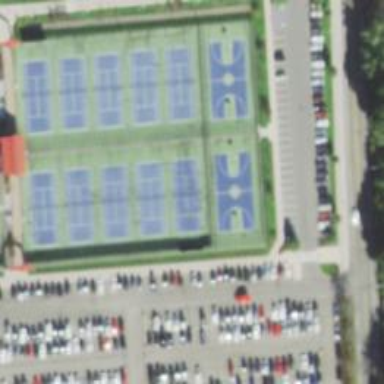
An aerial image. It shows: Tennis court on pitch.